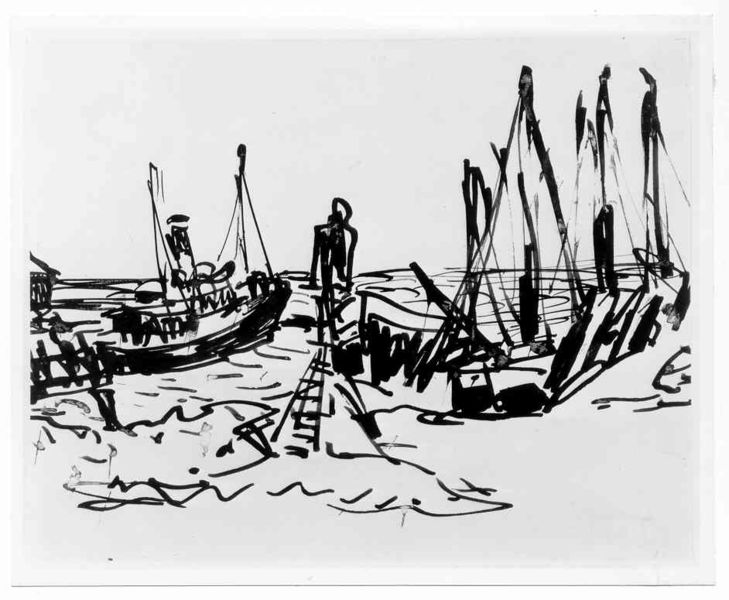
Titel: Küstendampfer und ankernde Boote (Fehmarn)
Künstler: Ernst Ludwig Kirchner
Standort: Karlsruhe
Institution: Staatliche Kunsthalle Karlsruhe
Schlagwörter: feder, himmel, mann, meer, wasser, weiß, fluss, menschen, sand, see, ufer, ausschnitt, frau, grau, hintergrund, männer, schwarz, skizze, tische, zeichnung, ausblick, expressionismus, malerei, leinen, mensch, bild, horizont, norden, hütte, land, figur, personen, person, boot, boote, kahn, schornstein, turm, schnell, holzschnitt, küste, schiff, schiffe, segel, segelboot, segelschiffe, strand, welle, wellen, papier, umrisse, studie, fischer, mast, abstrakt, dünen, graphik, linien, silhouette, bug, figuren, hafen, masten, strömung, abfahrt, dampfer, kutter, landung, leiter, seile, steg, sturm, untergang, dick, detail, striche, segelboote, takelage, ozean, segeln, tusche, mole, leuchtturm, linie, kontur, schwarz-weiß, illustration, strich, entwurf, pinselstrich, tinte, kiel, seefahrt, fisch, bootshaus, wrack, fischerei, deck, netz, fische, ablegen, fischen, mehr, boje, heck, segelmast, mohle, personal, nolde, skizziert, kritzelei, einholen, raue see, schmiererei, gekrakel, rasch, maat, steuermann, zeichnungt, 20. jahrhundert, ankor, zeischnung, zeichnungg, natz, klüver, figurgen, fischkutter, bademeister, schifferbote, fisicher, ankore, ankora, mastne